Interaction volume radius: 5 \u00c5
Interaction volume height: 45 \u00c5
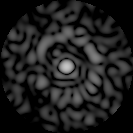
Disorder parameter: 0.808